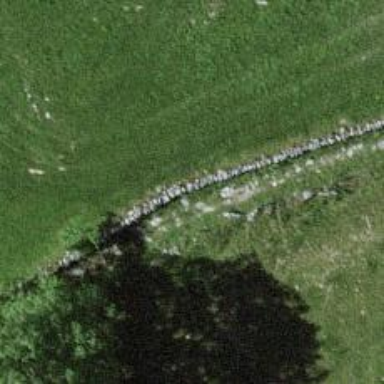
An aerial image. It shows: Wall made of dry stone.